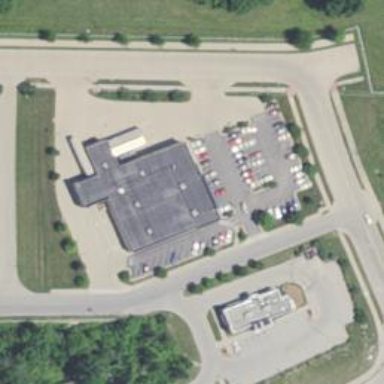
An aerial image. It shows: Supermarket building.